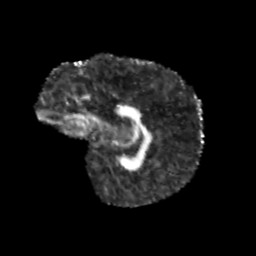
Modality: FA
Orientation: sagittal
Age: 9
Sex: male
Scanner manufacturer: siemens
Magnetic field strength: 3 T
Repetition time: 3.8 s
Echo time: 0.07 s